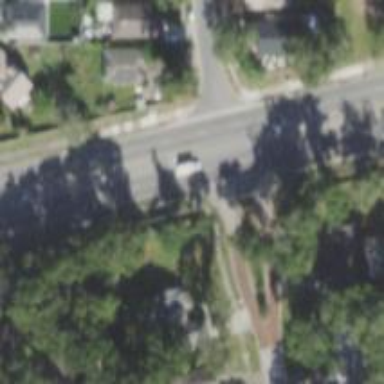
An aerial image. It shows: Unmarked crossing on footway.